Question: What is the maximum amount of money that can be robbed from the houses? The connected houses cannot be robbed at the same time.
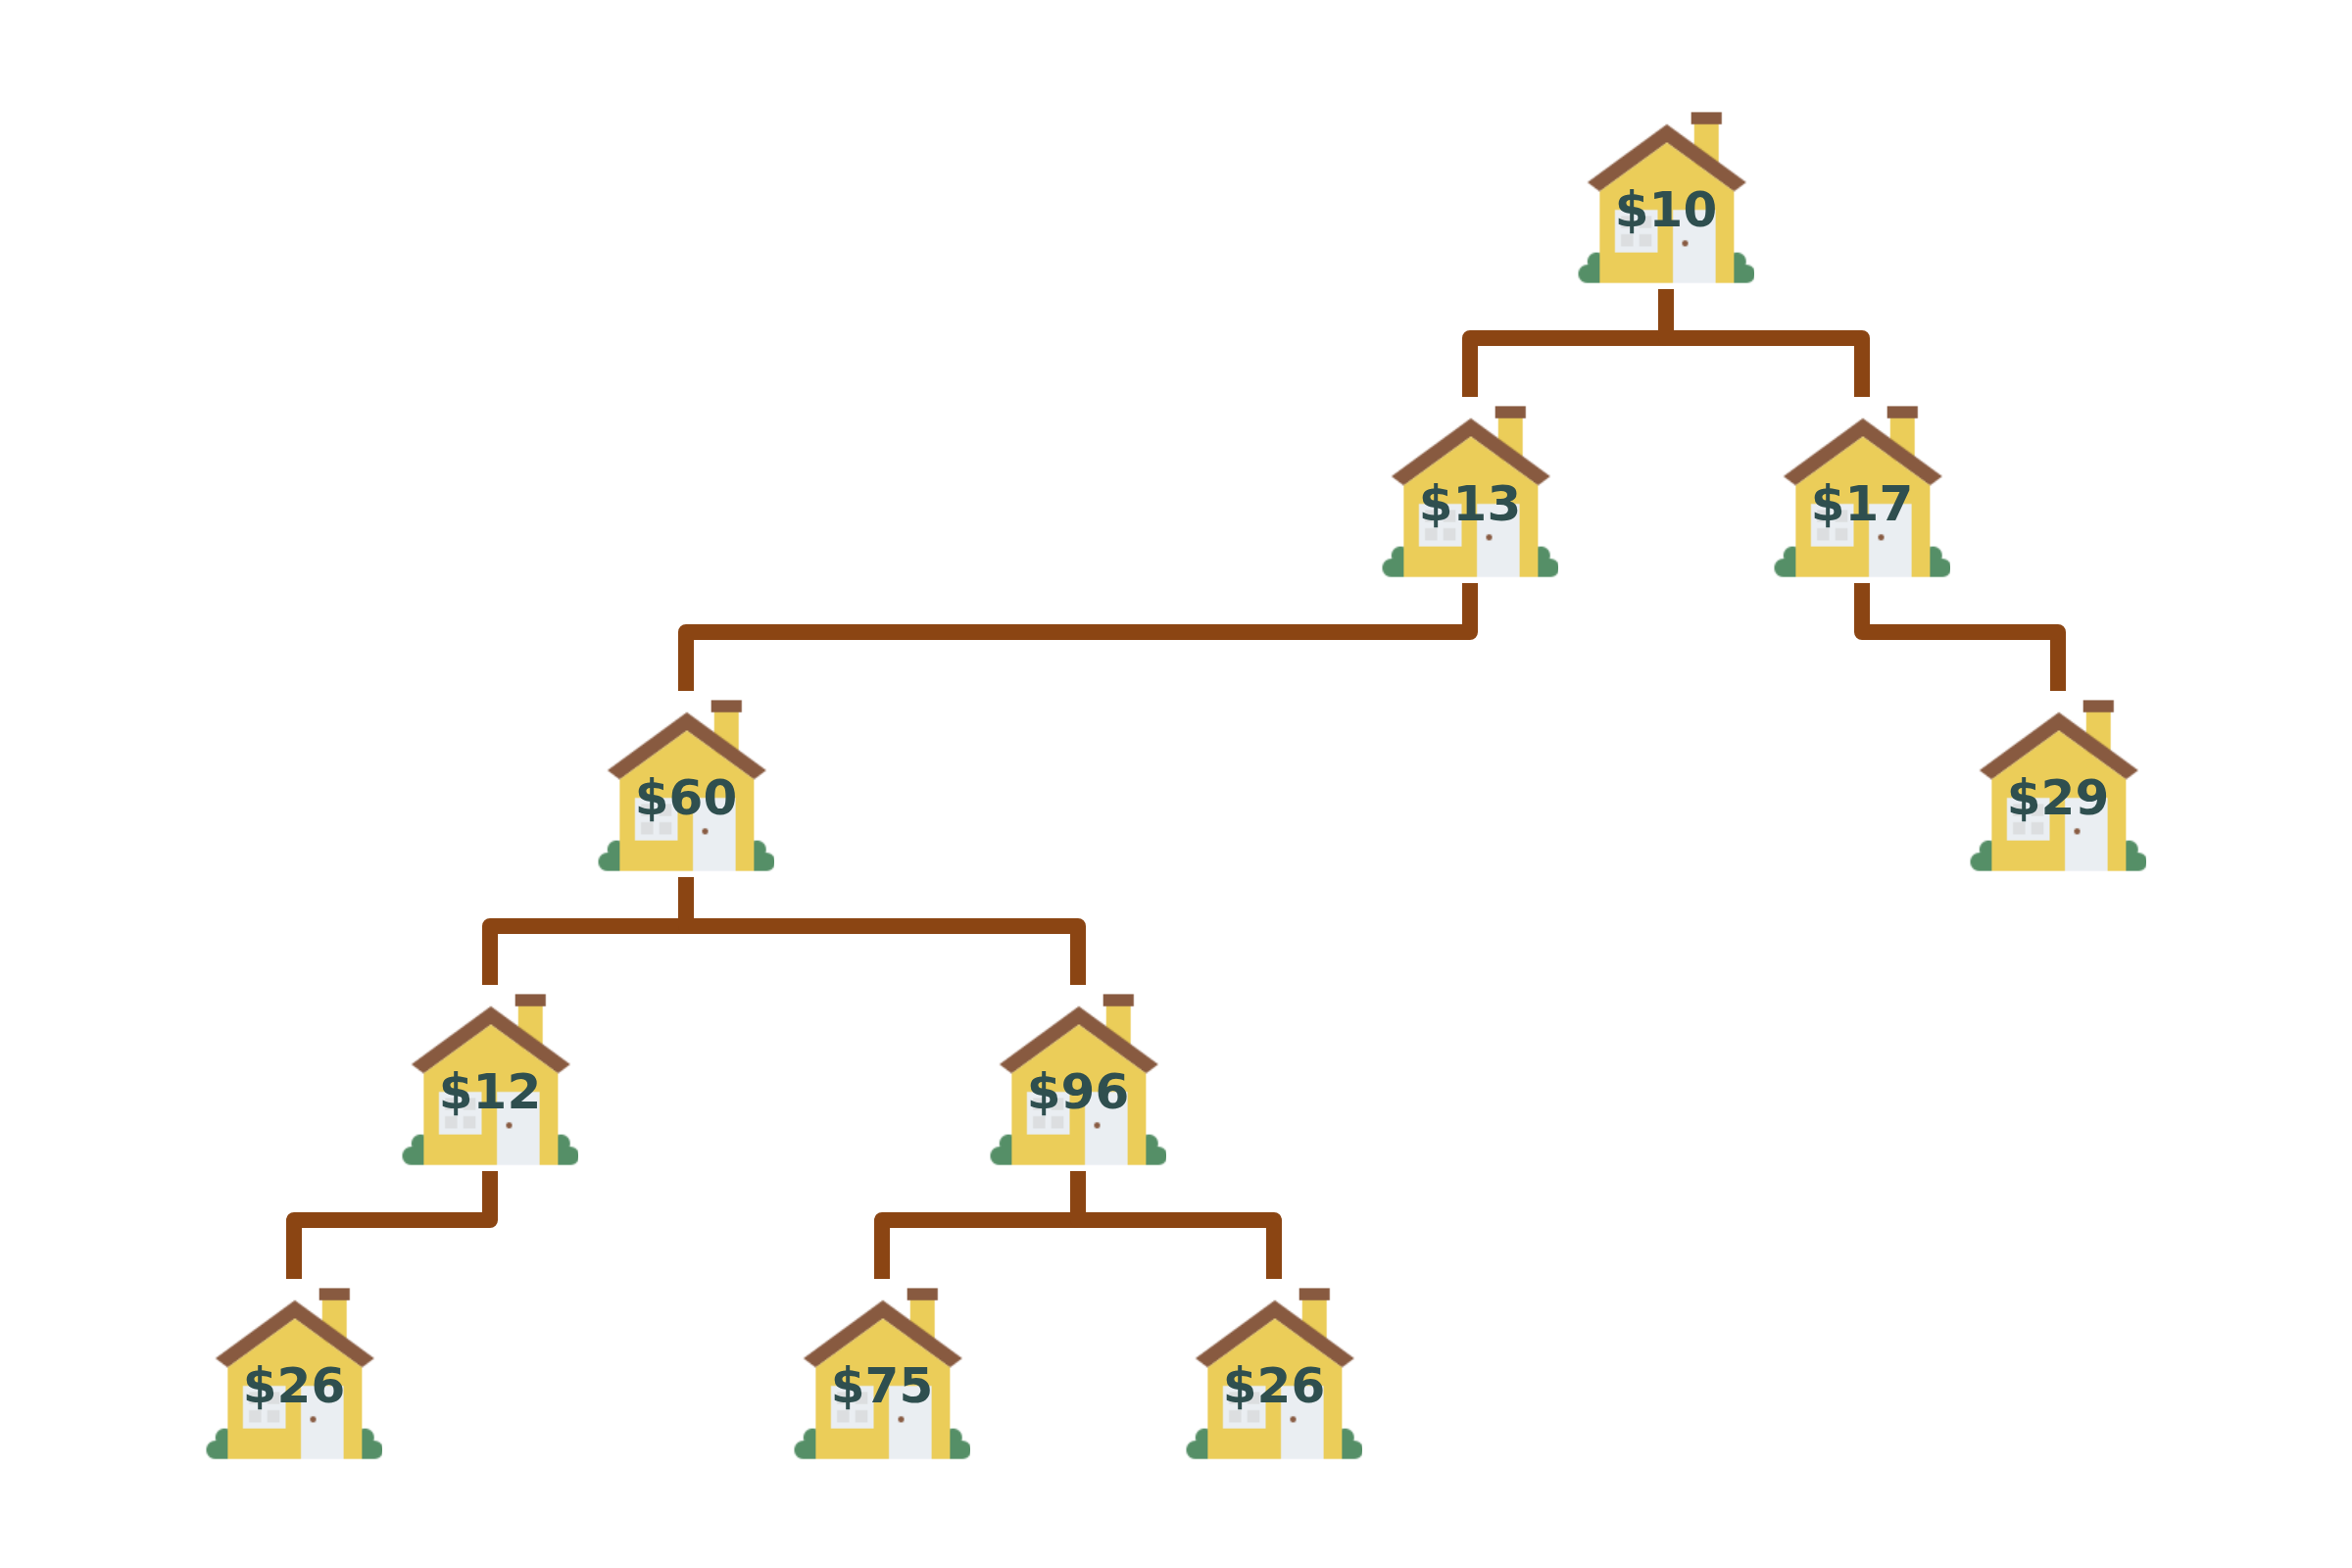
Answer: 226